Interaction volume radius: 5 \u00c5
Interaction volume height: 20 \u00c5
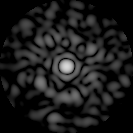
Disorder parameter: 0.7857